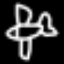
Label: airplane